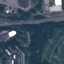
Land use / land cover class: Highway